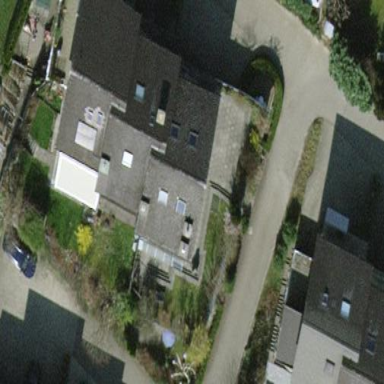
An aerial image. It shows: Terrace building.